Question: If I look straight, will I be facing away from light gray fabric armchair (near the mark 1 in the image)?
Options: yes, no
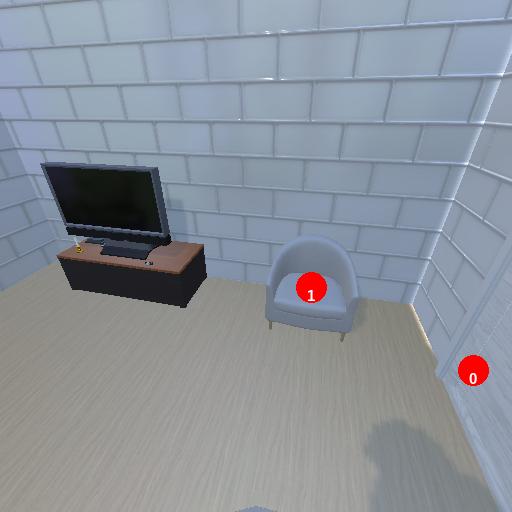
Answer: yes